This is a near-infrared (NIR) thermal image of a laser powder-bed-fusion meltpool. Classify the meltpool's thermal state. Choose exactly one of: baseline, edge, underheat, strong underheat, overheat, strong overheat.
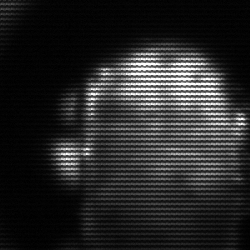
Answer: baseline